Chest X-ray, PA view. Patient: 17 years old, sex F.
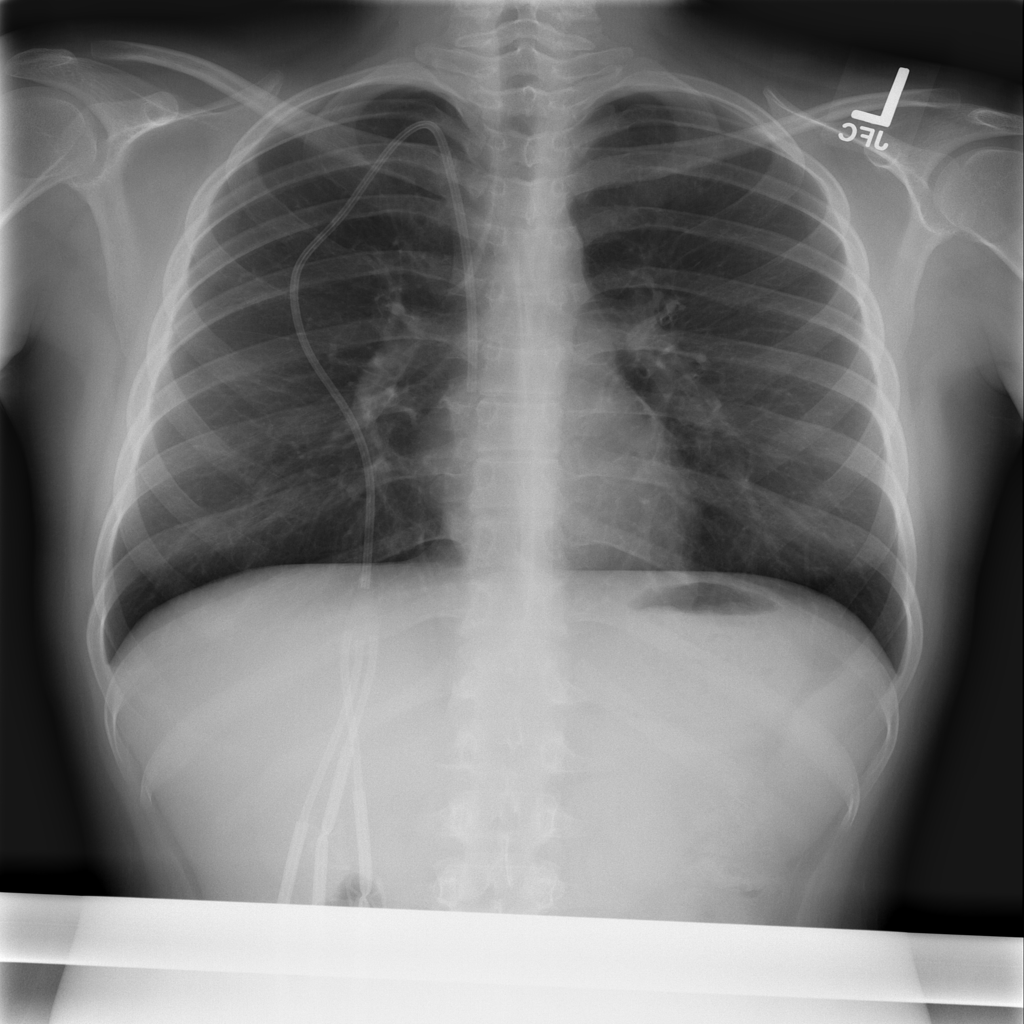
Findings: No Finding